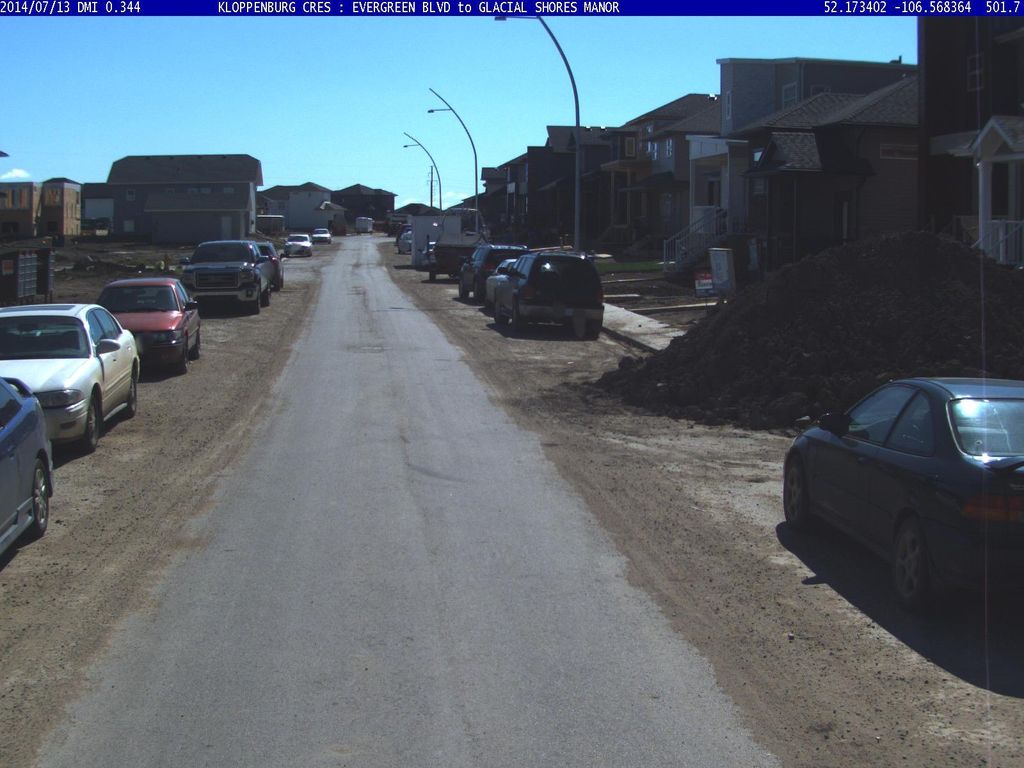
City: saskatoon